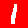
Digit: 1